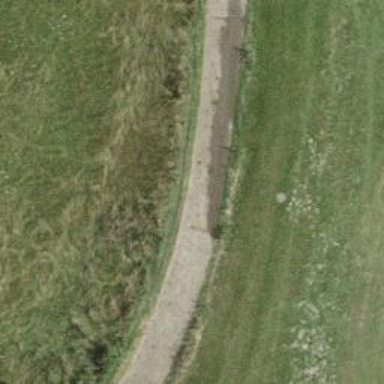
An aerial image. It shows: Well-maintained track road of grade 1.